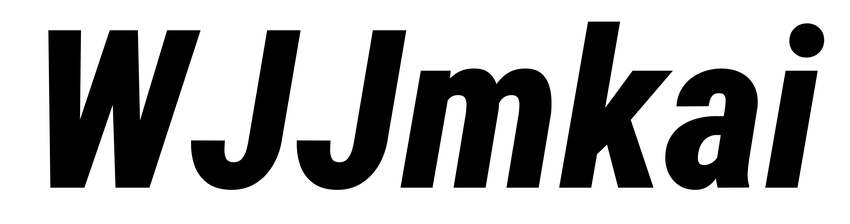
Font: Roboto-Italic_Condensed_ExtraBold_Italic